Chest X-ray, AP view. Patient: 41 years old, sex F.
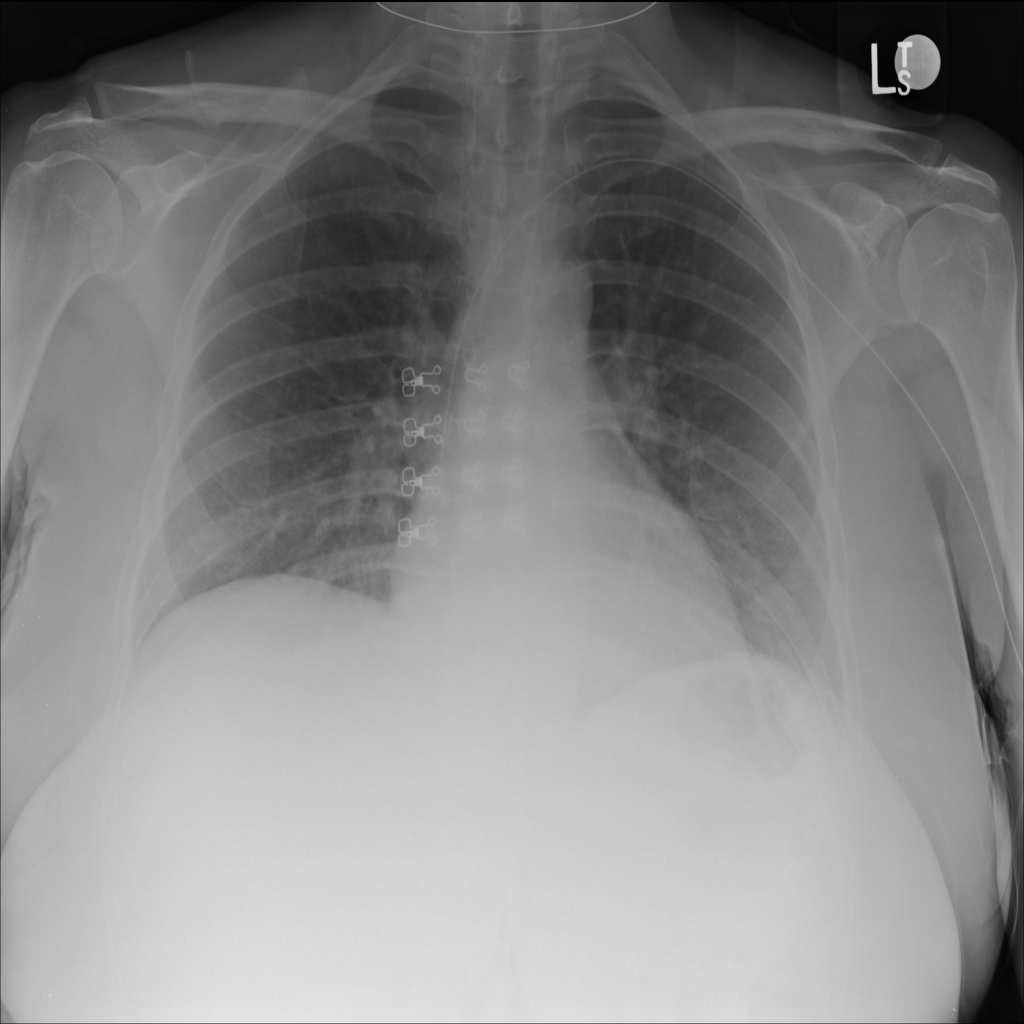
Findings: No Finding